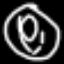
Label: donut